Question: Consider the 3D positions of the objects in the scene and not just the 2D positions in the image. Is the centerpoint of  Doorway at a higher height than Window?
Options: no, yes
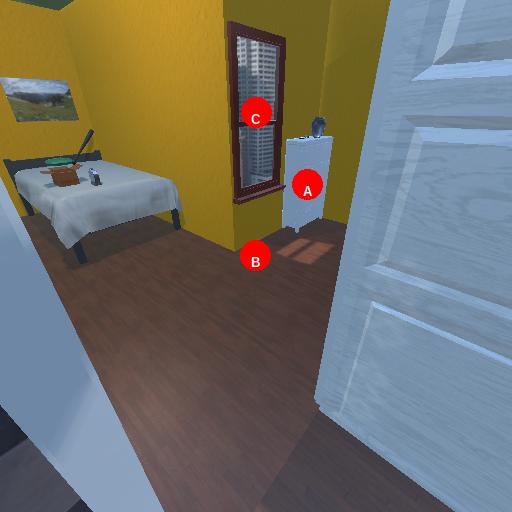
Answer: no